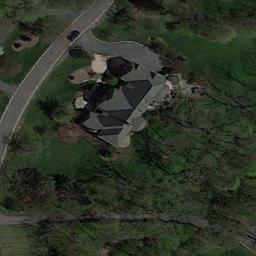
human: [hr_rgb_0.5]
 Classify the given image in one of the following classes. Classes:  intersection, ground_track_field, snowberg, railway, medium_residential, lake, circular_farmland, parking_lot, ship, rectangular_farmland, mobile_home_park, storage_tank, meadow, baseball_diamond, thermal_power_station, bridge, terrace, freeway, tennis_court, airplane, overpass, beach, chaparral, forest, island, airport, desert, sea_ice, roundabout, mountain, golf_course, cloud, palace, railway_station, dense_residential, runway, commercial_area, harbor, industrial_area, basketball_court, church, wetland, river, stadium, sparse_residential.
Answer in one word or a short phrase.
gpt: sparse_residential